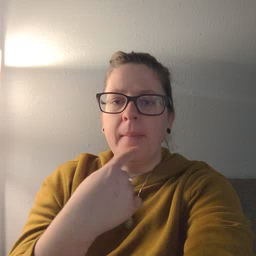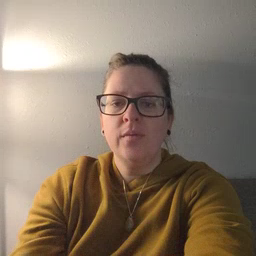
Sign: mouth